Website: slack
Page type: billing-address
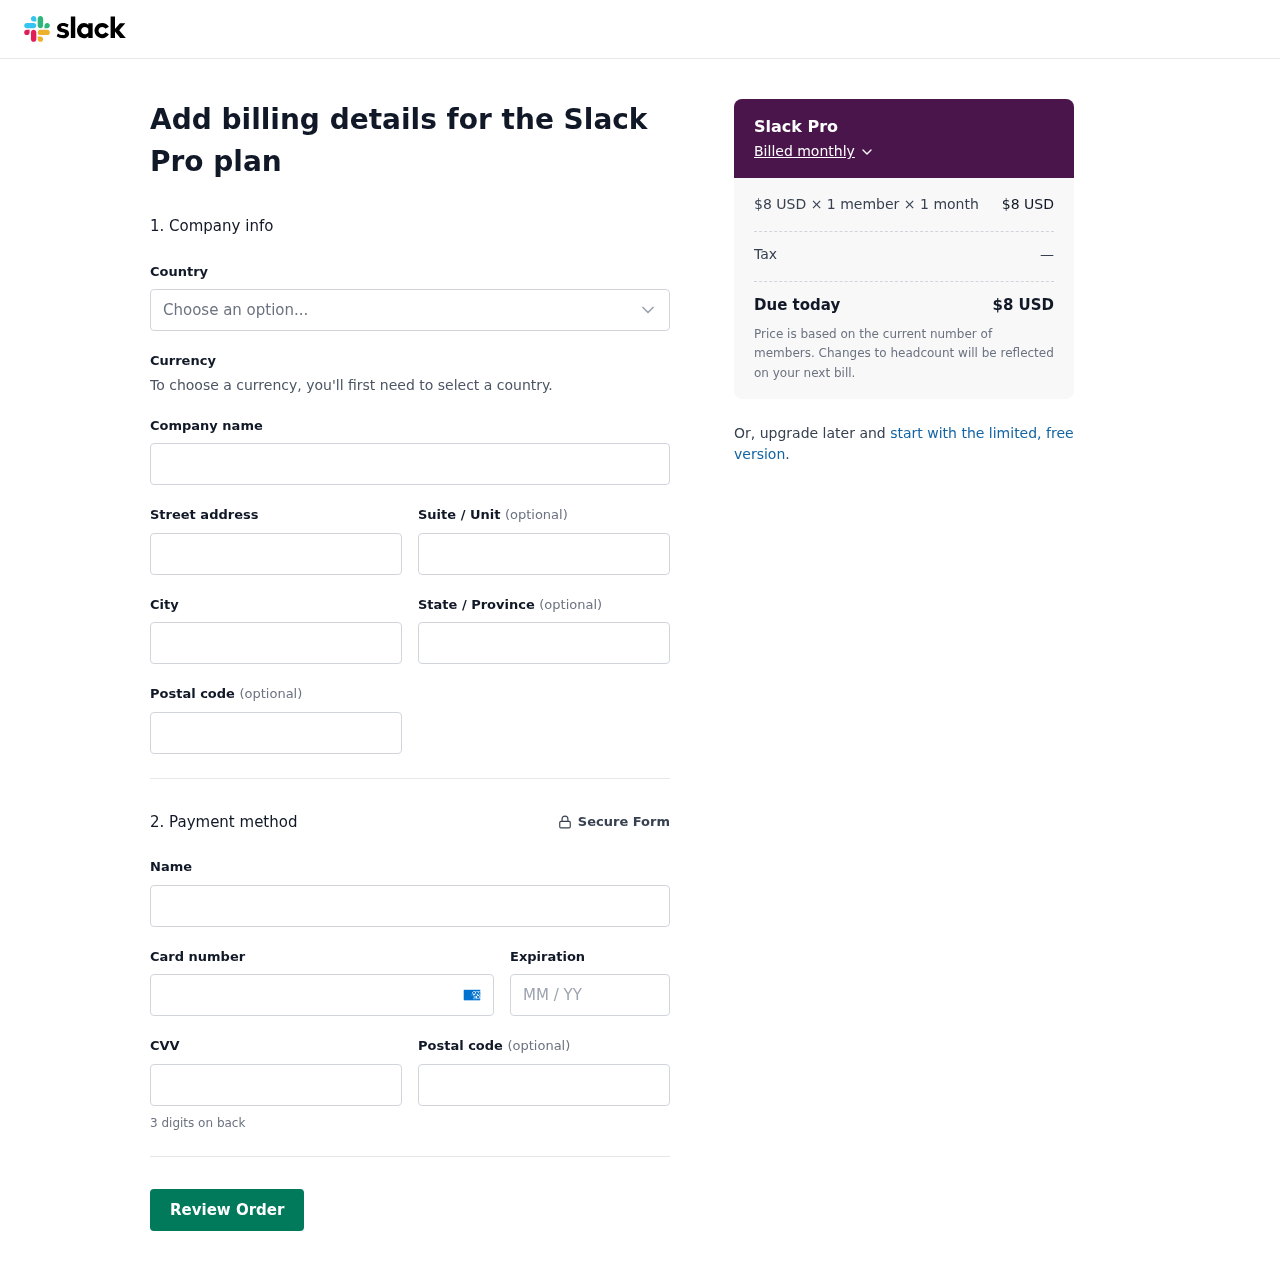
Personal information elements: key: PII_CARD_CVV
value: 2598
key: PII_CARD_EXPIRY
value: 07/26
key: PII_CARD_NUMBER
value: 3779 7695 1017 181
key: PII_CITY
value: Elizabethview
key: PII_COMPANY
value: Pena-Buck
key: PII_COUNTRY
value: United States
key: PII_FULLNAME
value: William Cooley
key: PII_POSTCODE
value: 29070
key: PII_STATE
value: New Mexico
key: PII_STREET
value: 41973 Lydia Hills Apt. 110
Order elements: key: ORDER_PLAN_PRICE
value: $8 USD
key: ORDER_NUM_MEMBERS
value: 1 member
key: ORDER_NUM_MONTHS
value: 1 month
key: ORDER_SUBTOTAL
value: $8 USD
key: ORDER_TAX
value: —
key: ORDER_TOTAL
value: $8 USD